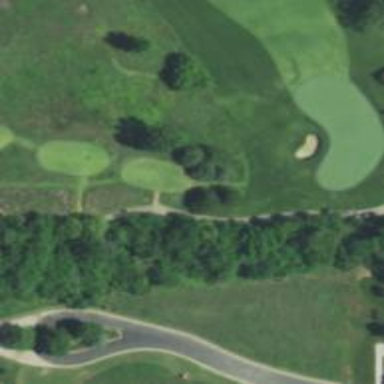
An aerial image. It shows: Path used for both walking and golf.